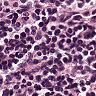
Metastatic tissue present: no